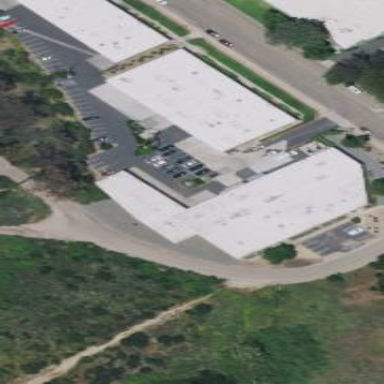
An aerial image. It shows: Industrial building.